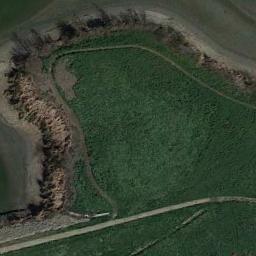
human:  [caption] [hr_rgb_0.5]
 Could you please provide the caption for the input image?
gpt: There are several roads of different lengths on the meadow .

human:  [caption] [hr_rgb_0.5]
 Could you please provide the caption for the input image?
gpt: The entire image is dominated by grass .

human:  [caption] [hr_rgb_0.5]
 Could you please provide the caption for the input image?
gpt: There is a circle figures of dead trees outside the green lawn, There is a road outside the trees, And there are two paths on the lawn .

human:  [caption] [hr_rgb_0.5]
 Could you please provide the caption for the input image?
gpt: This meadow has dense grasses and some pathways go through the meadow .

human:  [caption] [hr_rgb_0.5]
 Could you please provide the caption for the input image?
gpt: There are some brown trees and a path beside the green meadow .